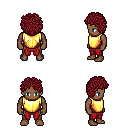
a pixel art fantasy rpg character, male body template, human, dark skin, gold chest armor, red pants, brunette curly afro hairstyle, four views (front, back, left, right), 2x2 character sprite sheet, small pixel art, hard edges, no anti-aliasing